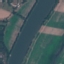
Land use / land cover: River